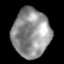
Tissue: lung
Cell type: Endothelial cells
Senescence score: 0.5884
Nuclear area (px): 1784
Mean DAPI intensity: 144.296